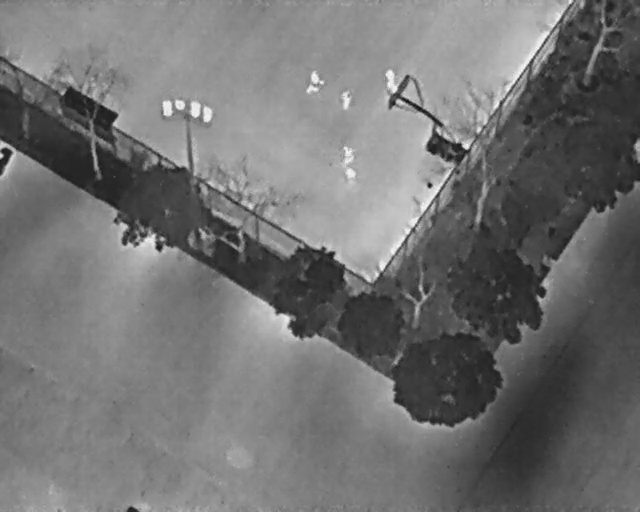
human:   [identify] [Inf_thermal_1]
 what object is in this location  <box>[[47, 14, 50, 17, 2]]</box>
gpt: <ref>1 large person at the top</ref>